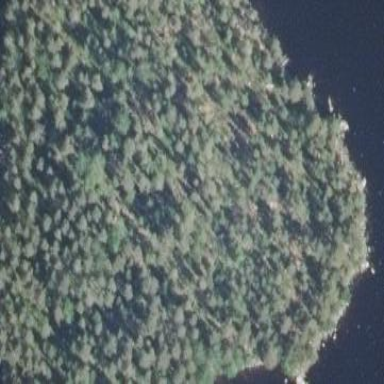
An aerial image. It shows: Islet covered with woodland.